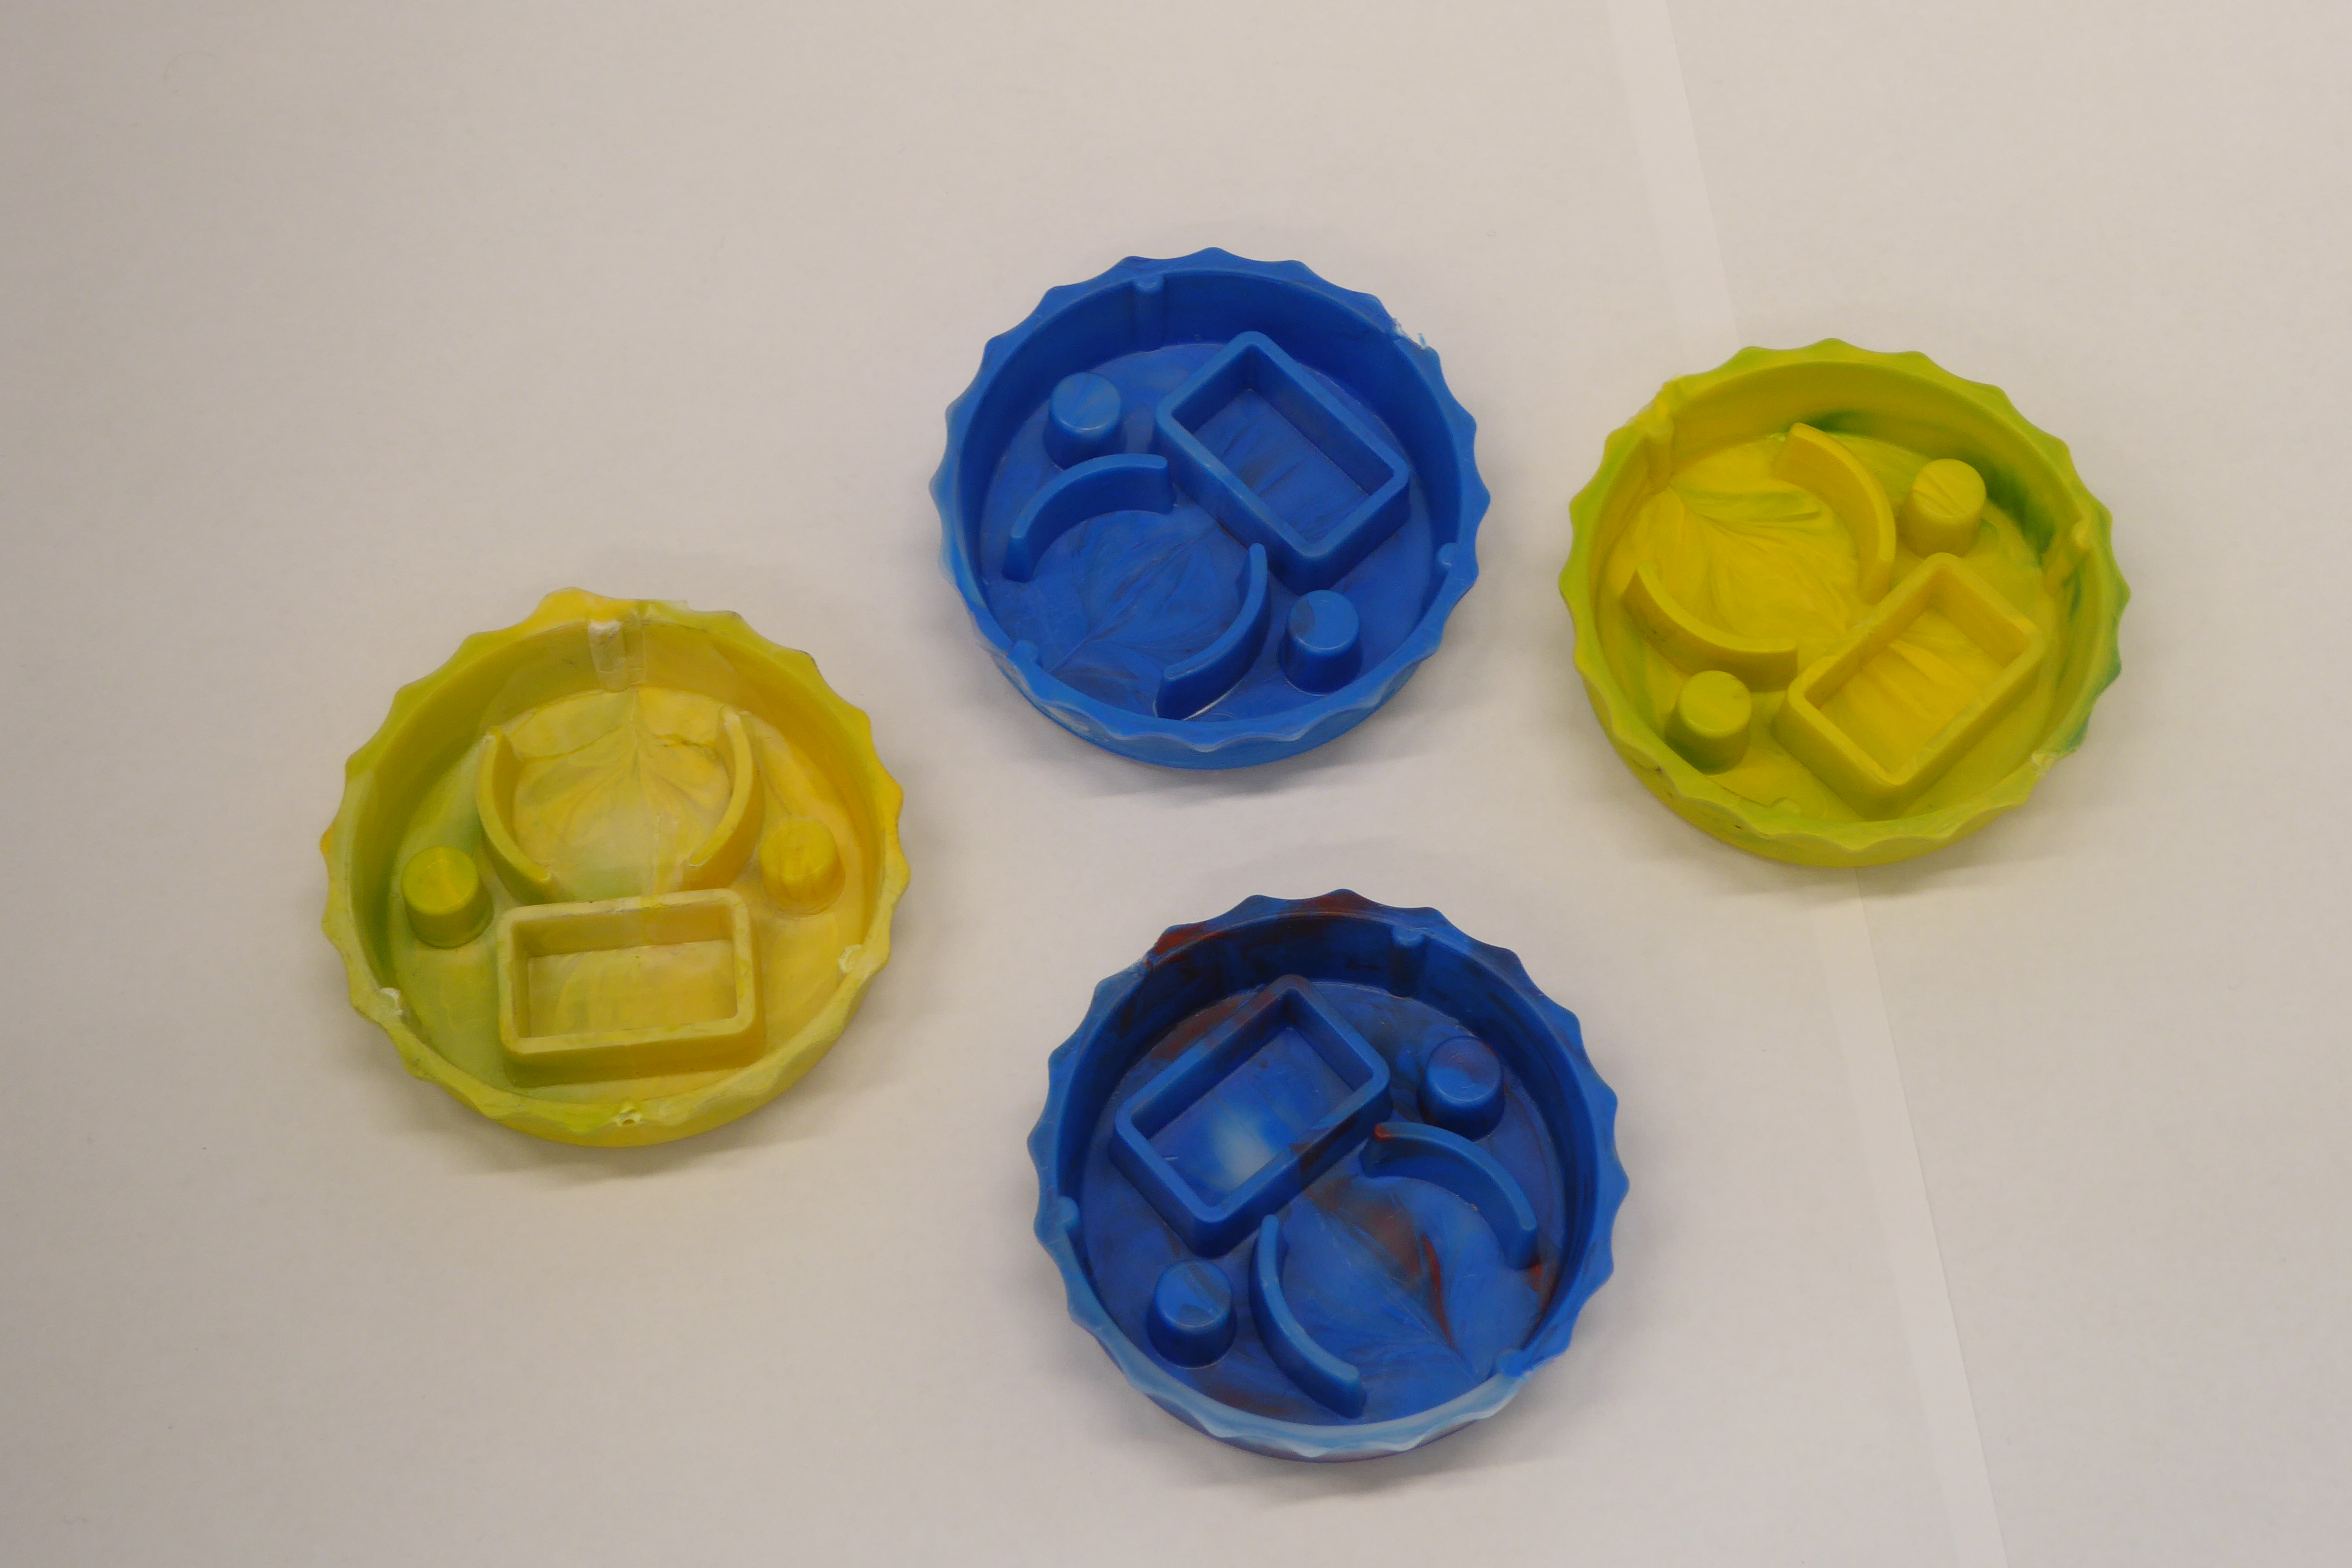
Label: Bottle Opener - Cover